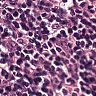
Metastatic tissue present: no